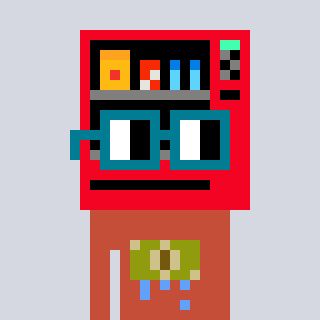
a pixel art character with square dark green glasses, a vending machine-shaped head and a rust-colored body on a cool background